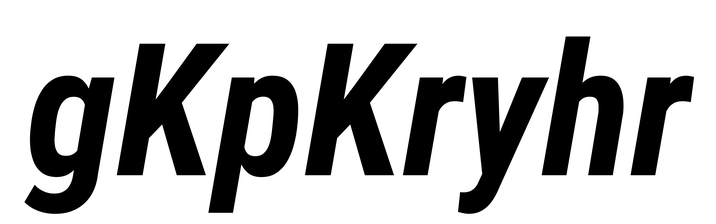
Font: Roboto-Italic_Condensed_Bold_Italic